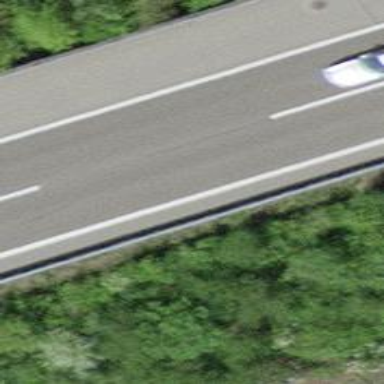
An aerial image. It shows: Asphalt motorway.